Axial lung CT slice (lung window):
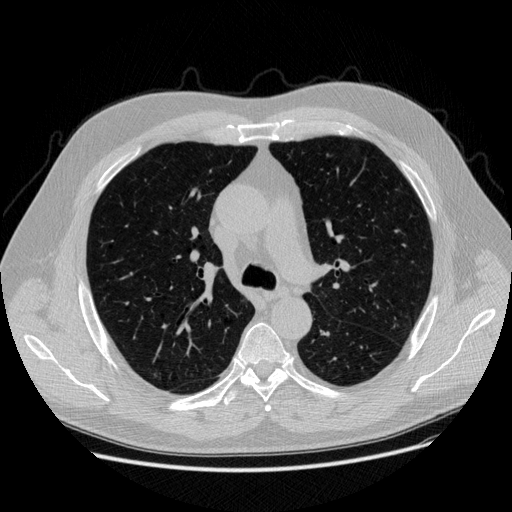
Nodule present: no